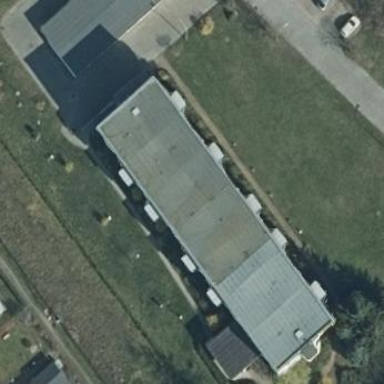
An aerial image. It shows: Building.